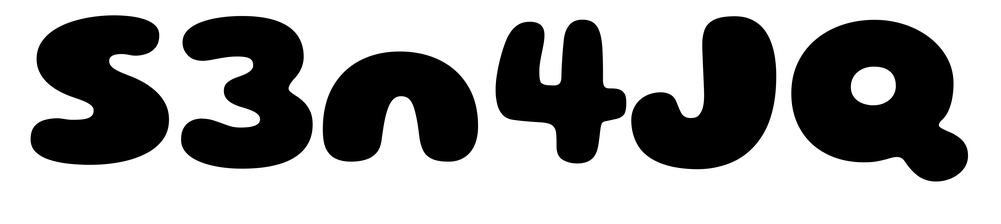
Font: Gluten_ExtraBold